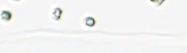
Label: Phaeocystis